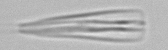
Label: Licmophora